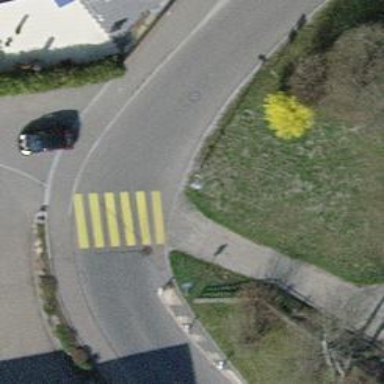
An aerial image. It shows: Fixed double cycle barrier installation.